Interaction volume radius: 10 \u00c5
Interaction volume height: 10 \u00c5
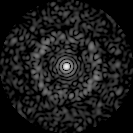
Disorder parameter: 0.8264